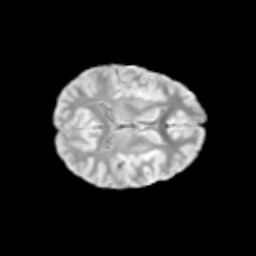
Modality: T2w
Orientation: axial
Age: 11
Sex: female
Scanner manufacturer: siemens
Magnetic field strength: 3 T
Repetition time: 3.8 s
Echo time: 0.07 s